Question: Hello I was wondering how I would go about making my div container smaller in size in height but keep the text centered? Here is an image of it below.

My css so far for this div is,
'''
.contactdet {
background: rgba(255,255,255,0.1); // transparent white
background: #fff; // Left as a fallback for older browsers
color: #FFFFFF;
vertical-align: middle;
}
'''
<URL>
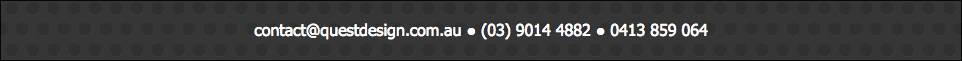
Answer: For starters, you can remove the blank paragraphs above and below the text. If you inspect the element, you will see the following:
'''
<div class="custom contactdet">
<p> </p>
<p style="text-align: center;">
<span style="font-size: medium;">contact@questdesign.com.au * (03) 9014 4882 * 0413 859 064</span>
</p>
<p> </p>
</div>
'''
You have 2 '<p>' tags with no content in them.
Once removed, you can add a small padding like so:
'''
.custom.contactdet > p {
padding: 5px 0;
}
'''